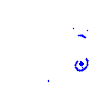
Particle: electron